【题型】解答题　【知识点】解析几何　【难度】medium
已知椭圆 $\Gamma: \frac{x^2}{a^2} + \frac{y^2}{b^2} = 1\ (a > b > 0)$ 的左右焦点分别为 $F_1$、$F_2$，上下顶点分别为 $B_1$、$B_2$，$\triangle B_1F_1F_2$ 是面积为 $1$ 的直角三角形，过焦点的直线交椭圆 $\Gamma$ 于 $P$、$Q$ 两点（$P$、$Q$ 分别在第一、四象限）。

(1) 求椭圆 $\Gamma$ 的离心率；

(2) 已知点 $M(0,m)$，$m > 0$，求椭圆 $\Gamma$ 上的动点 $R$ 到点 $M$ 的最大距离；

(3) 求四边形 $B_1B_2QP$ 面积的取值范围。
【解答】
【详解】
(1) 如图，设椭圆 $C$ 的焦距为 $|F_1F_2| = 2c\ (c > 0)$，
易得 $|OF_1| = c$，$|OB_1| = b$，$|B_1F_1| = a$。

又因为 $\triangle B_1F_1F_2$ 为面积为 $1$ 的直角三角形，
\[
\begin{cases}
|B_1F_1| = a = \sqrt{2} \\
|OF_1| = c = 1
\end{cases}
\]
所以椭圆的离心率 $e = \frac{c}{a} = \frac{\sqrt{2}}{2}$。

(2) 由第一问知
\[
\begin{cases}
a = \sqrt{2} \\
c = 1
\end{cases}
\]
故椭圆方程为 $\frac{x^2}{2} + \frac{y^2}{1} = 1$，

设 $R(x,y)$，且 $\frac{x^2}{2} + \frac{y^2}{1} = 1$，即 $x^2 = 2 - 2y^2$，
\[
|RM|^2 = x^2 + (y - m)^2 = 2 - 2y^2 + y^2 - 2my + m^2 = -y^2 - 2my + m^2 + 2,
\]
其对称轴为 $y = -m < 0$，而 $-1 \leq y \leq 1$。

当 $-m \leq -1$，即 $m \geq 1$ 时，
$|RM|^2$ 在 $y = -1$ 时取得最大值，$|RM|_{\max} = m + 1$；

当 $0 > -m > -1$，即 $0 < m < 1$ 时，
$|RM|^2$ 在 $y = -m$ 时取得最大值，$|RM|_{\max} = \sqrt{2m^2 + 2}$。

综上，当 $0 < m < 1$ 时，最大距离为 $\sqrt{2m^2 + 2}$；当 $m \geq 1$ 时，最大距离为 $m + 1$。

(3) 设直线 $PQ$ 的方程为 $x = my + 1$，$P(x_1,y_1)$，$Q(x_2,y_2)$，

联立
\[
\begin{cases}
x = my + 1 \\
\frac{x^2}{2} + \frac{y^2}{1} = 1
\end{cases}
\]
消去 $x$ 整理得 $(m^2 + 2)y^2 + 2my - 1 = 0$，

则 $\Delta > 0$，$y_1 + y_2 = -\frac{2m}{m^2 + 2}$，$y_1y_2 = -\frac{1}{m^2 + 2}$。

因为点 $P$、$Q$ 分别在第一、四象限，
所以
\[
\begin{cases}
x_1 + x_2 > 0 \\
x_1 \cdot x_2 > 0
\end{cases}
\quad \text{即} \quad
\begin{cases}
m(y_1 + y_2) + 2 > 0 \\
m^2y_1y_2 + m(y_1 + y_2) + 1 > 0
\end{cases}
\]
故
\[
\begin{cases}
\frac{-2m^2}{m^2 + 2} + 2 > 0 \\
\frac{-m^2}{m^2 + 2} - \frac{2m^2}{m^2 + 2} + 1 > 0
\end{cases}
\quad \text{解得} \quad -1 < m < 1
\]

得到四边形 $B_1B_2QP$ 的面积为
\[
S = S_{\triangle OB_1P} + S_{\triangle OB_2Q} + S_{\triangle OPQ},
\]
\[
= \frac{1}{2}|OB_1| \cdot |x_1| + \frac{1}{2}|OB_2| \cdot |x_2| + \frac{1}{2}|OF_2| \cdot |y_1 - y_2|,
\]
因为 $|B_1B_2| = 2$，$x_1 = my_1 + 1$，$x_2 = my_2 + 1$，

所以
\[
S = \frac{1}{2}m(y_1 + y_2) + 1 + \frac{1}{2}\sqrt{(y_1 + y_2)^2 - 4y_1y_2} = \frac{2 + \sqrt{2m^2 + 2}}{m^2 + 2},
\]

令 $t = 2 + \sqrt{2m^2 + 2}$，$\sqrt{2} + 2 \leq t < 4$，则
\[
S = \frac{2t}{t^2 - 4t + 6} = \frac{2}{t + \frac{6}{t} - 4},
\]
因为 $\sqrt{2} + 2 > \sqrt{6}$，所以 $y = t + \frac{6}{t}$ 在 $[\sqrt{2} + 2, 4)$ 上单调递增，

故 $S \in \left(\frac{4}{3}, \frac{2 + \sqrt{2}}{2}\right]$，即四边形 $B_1B_2QP$ 面积的取值范围为 $\left(\frac{4}{3}, \frac{2 + \sqrt{2}}{2}\right]$。

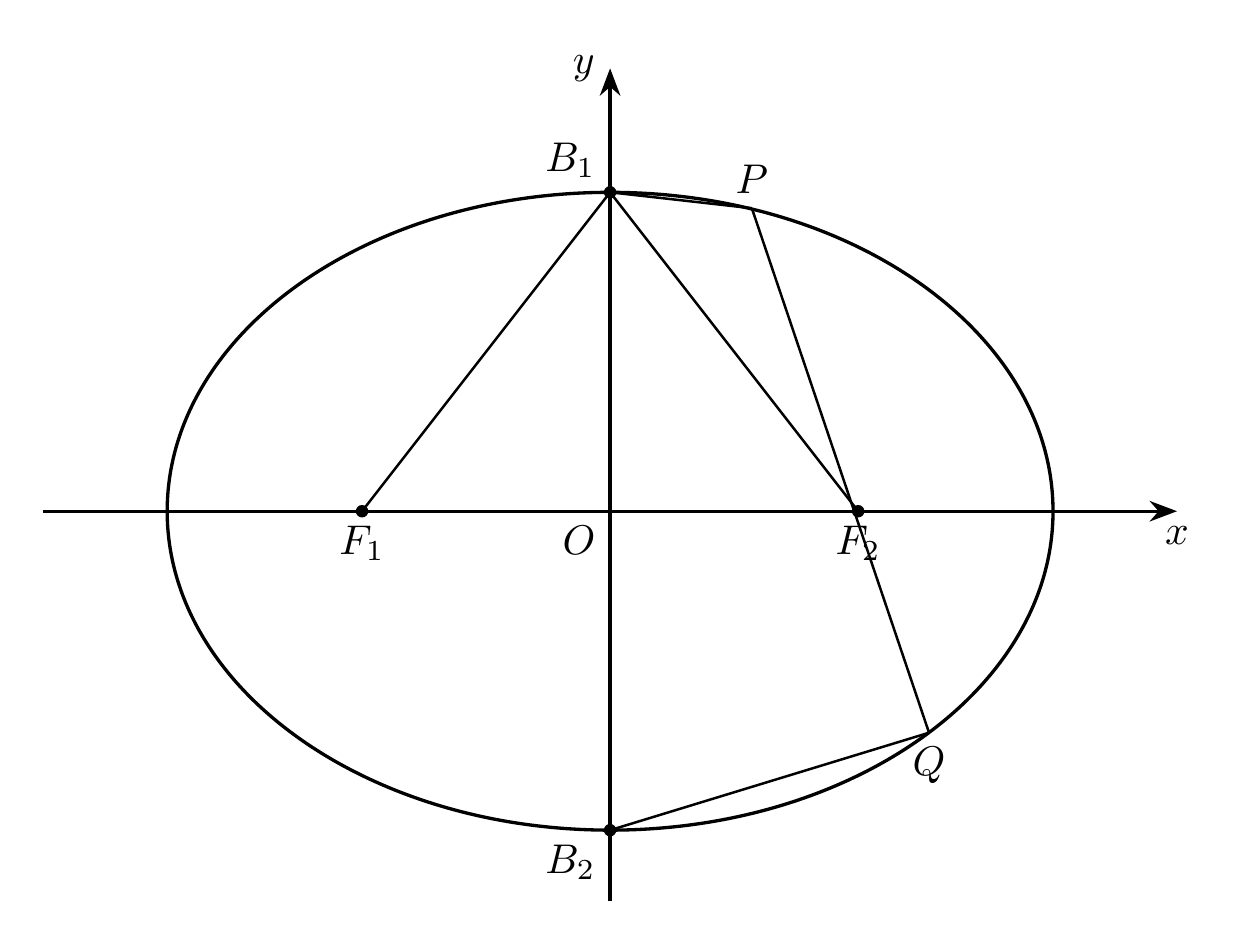